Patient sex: M
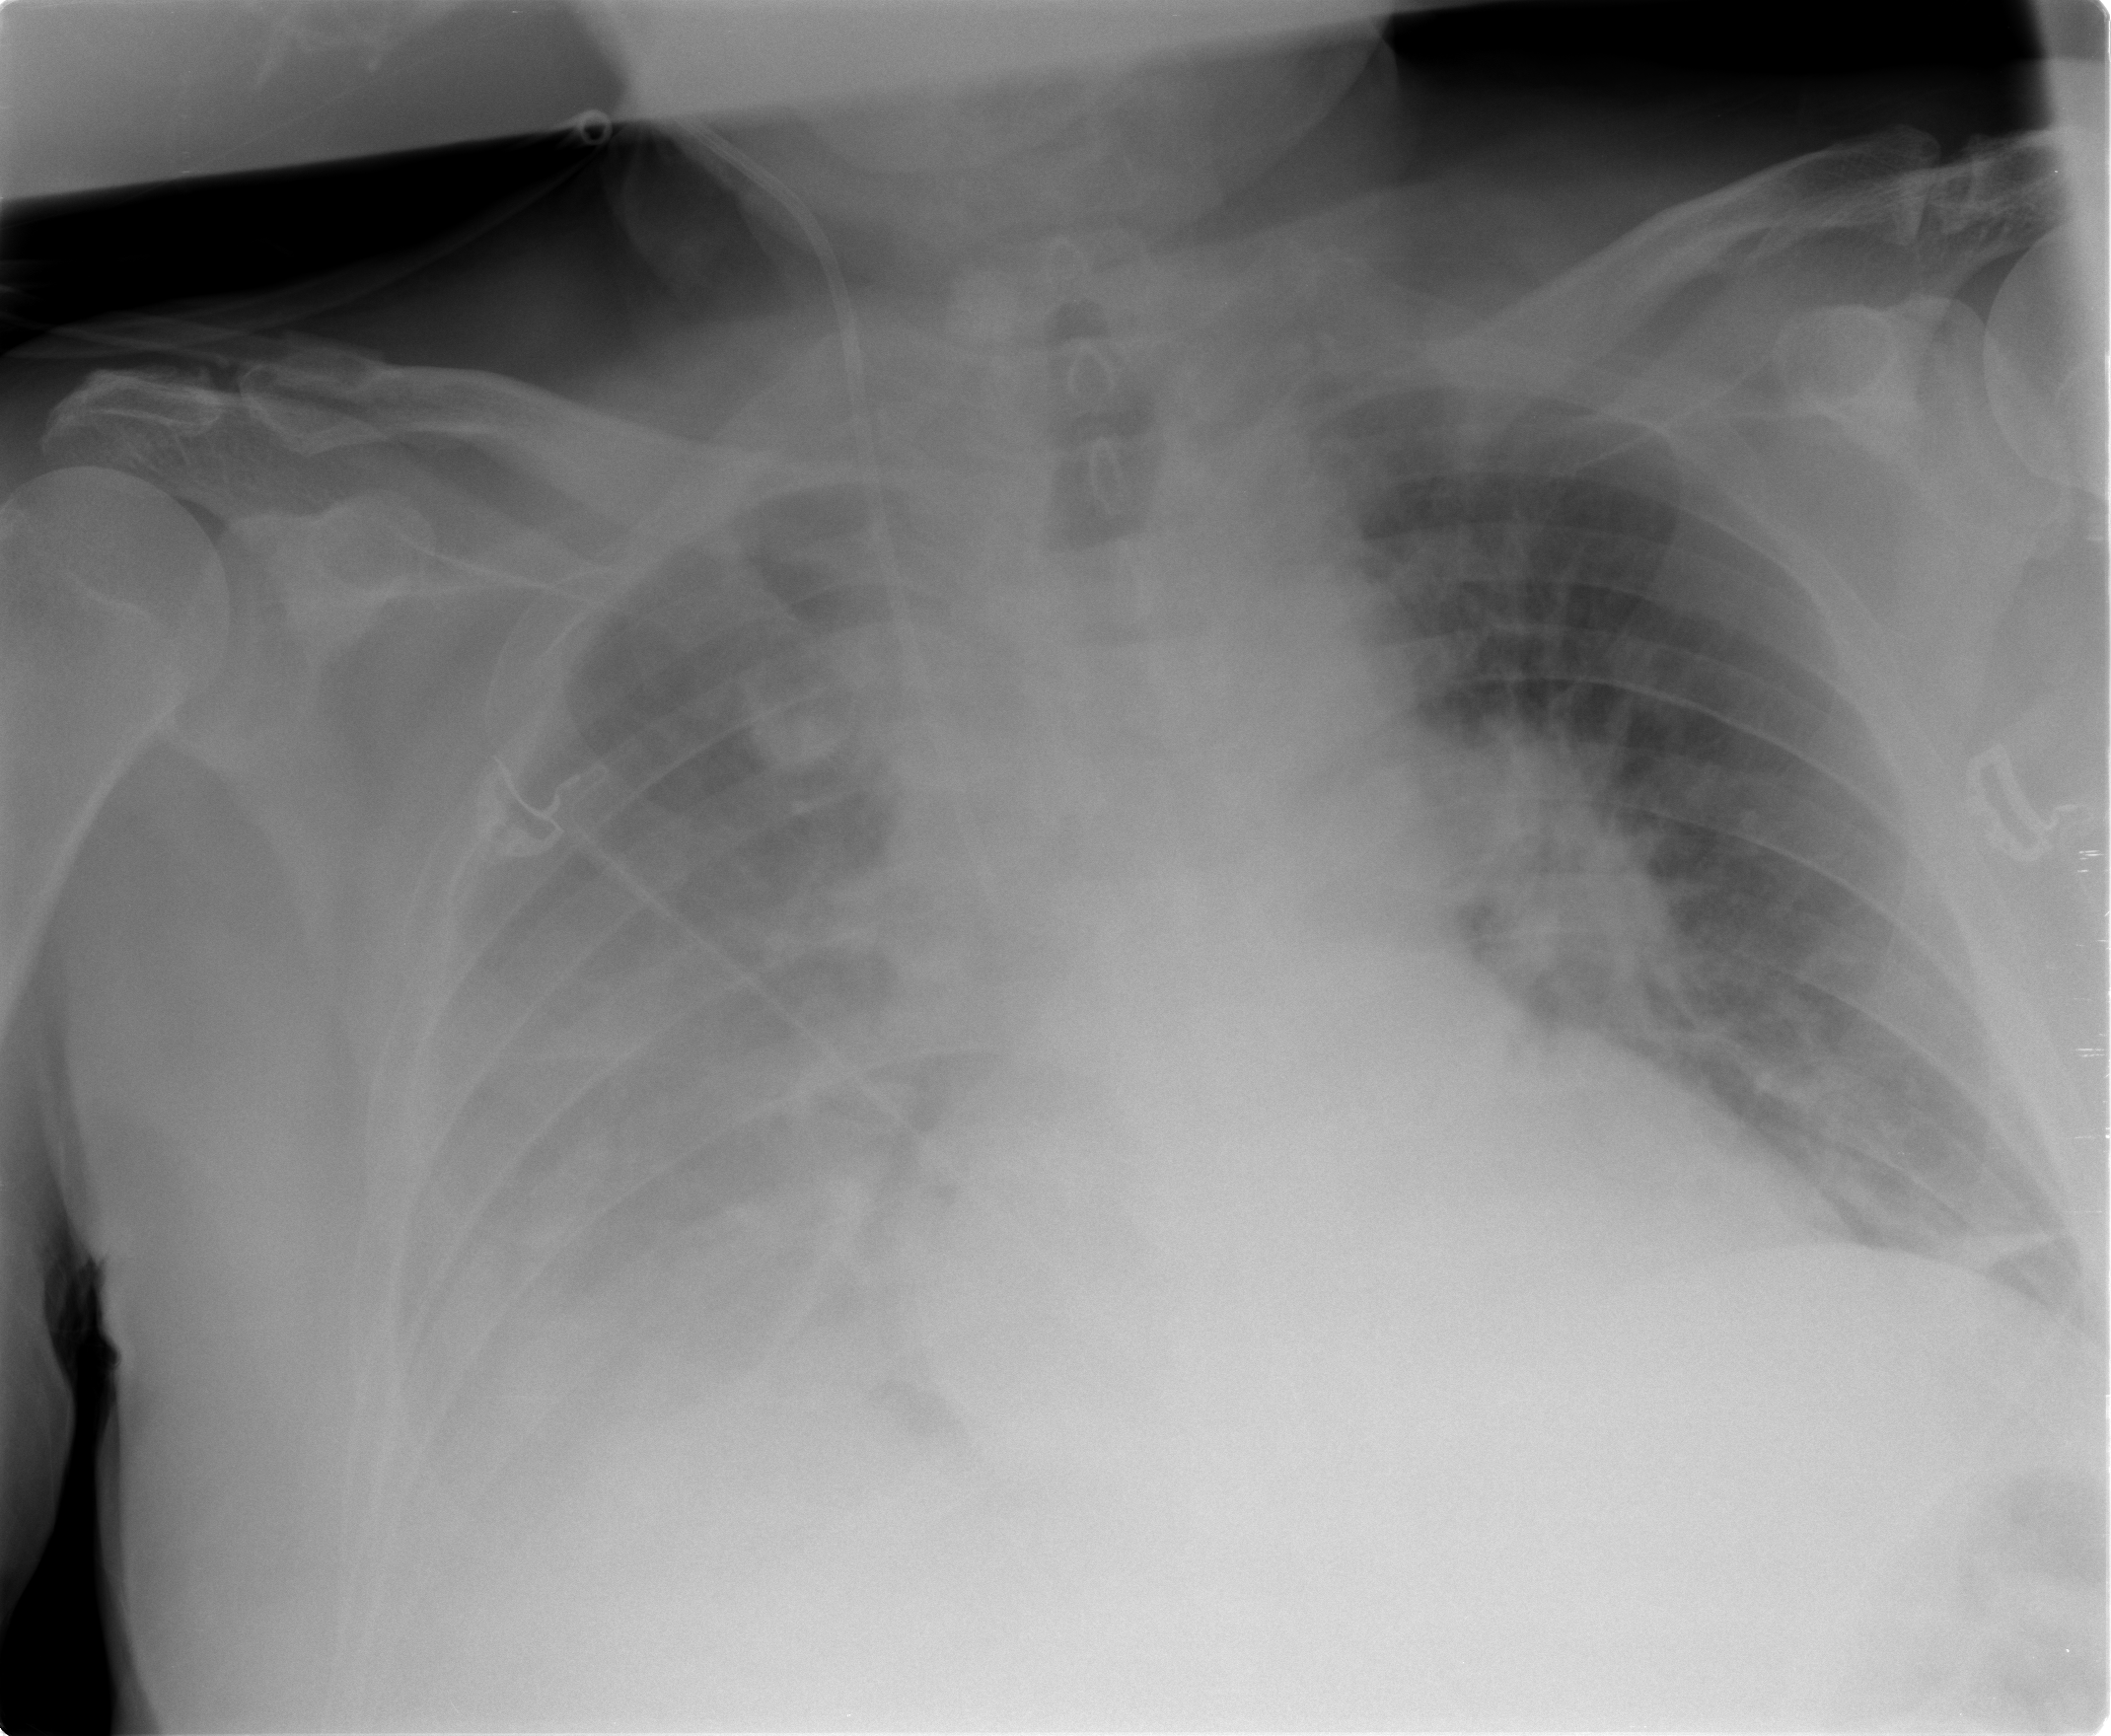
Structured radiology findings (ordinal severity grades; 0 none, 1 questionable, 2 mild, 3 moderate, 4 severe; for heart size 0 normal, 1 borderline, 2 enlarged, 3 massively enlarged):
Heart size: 1
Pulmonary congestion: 2
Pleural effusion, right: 3
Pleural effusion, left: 0
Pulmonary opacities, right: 0
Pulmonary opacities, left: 0
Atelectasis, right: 3
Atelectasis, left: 1